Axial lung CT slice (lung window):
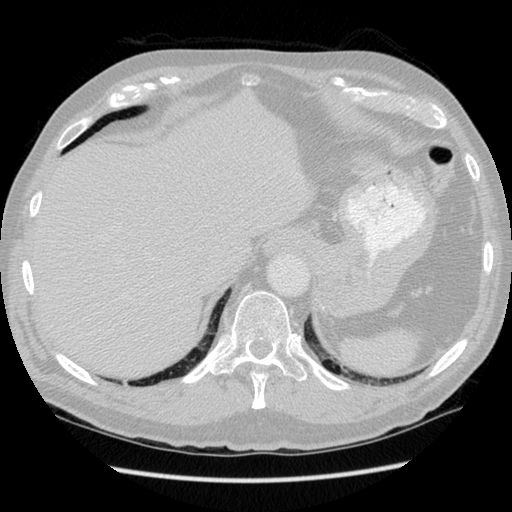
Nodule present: no